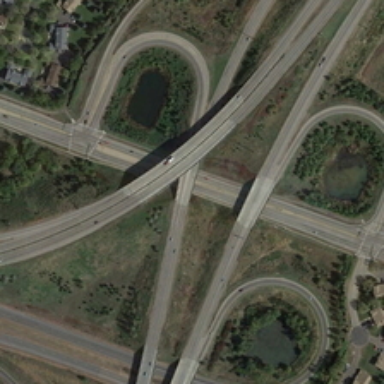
The ease of the road are surrounded by dark green trees .